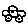
Label: car